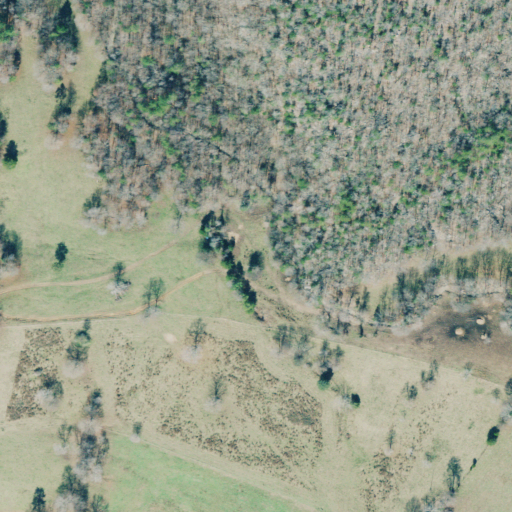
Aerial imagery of valley in Georgia named Lawrence Gulf containing pasture, deciduous forest, and mixed forest